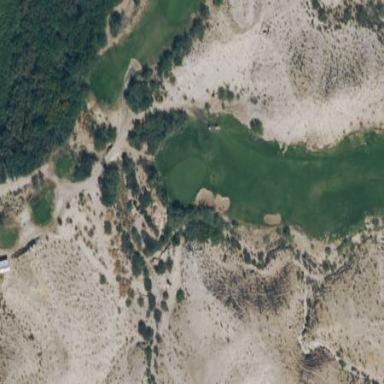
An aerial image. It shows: Rough grassy area used for golf.